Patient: sex M, age 58
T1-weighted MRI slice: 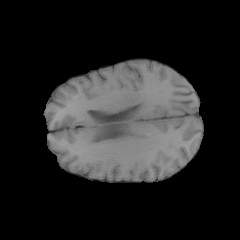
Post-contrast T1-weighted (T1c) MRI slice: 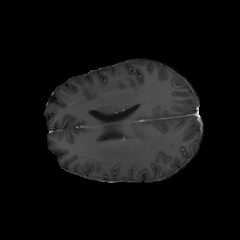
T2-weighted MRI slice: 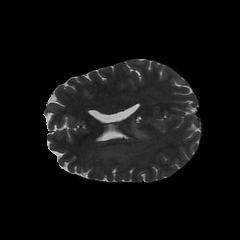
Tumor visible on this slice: yes
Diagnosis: Glioblastoma, IDH-wildtype
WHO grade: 4